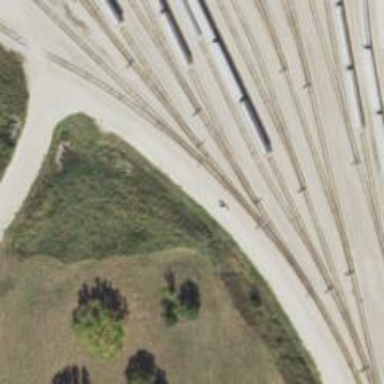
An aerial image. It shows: Rail spur service.